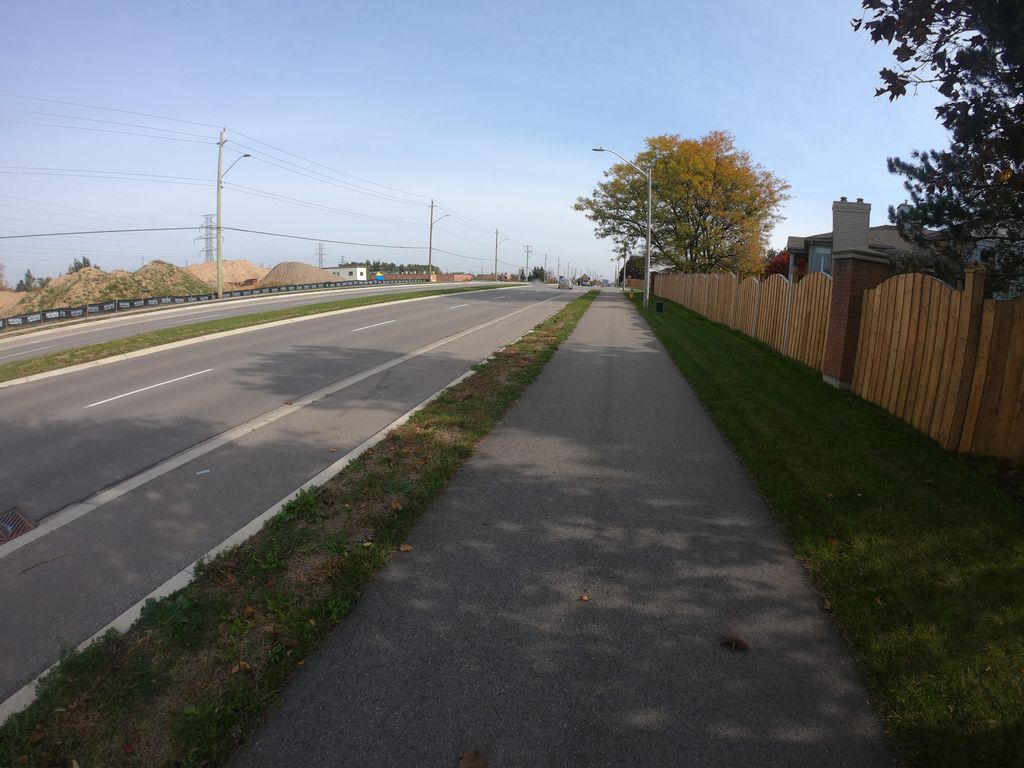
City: kitchener-waterloo